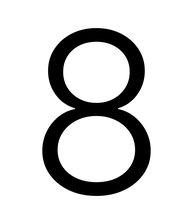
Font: Inter_Light